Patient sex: F
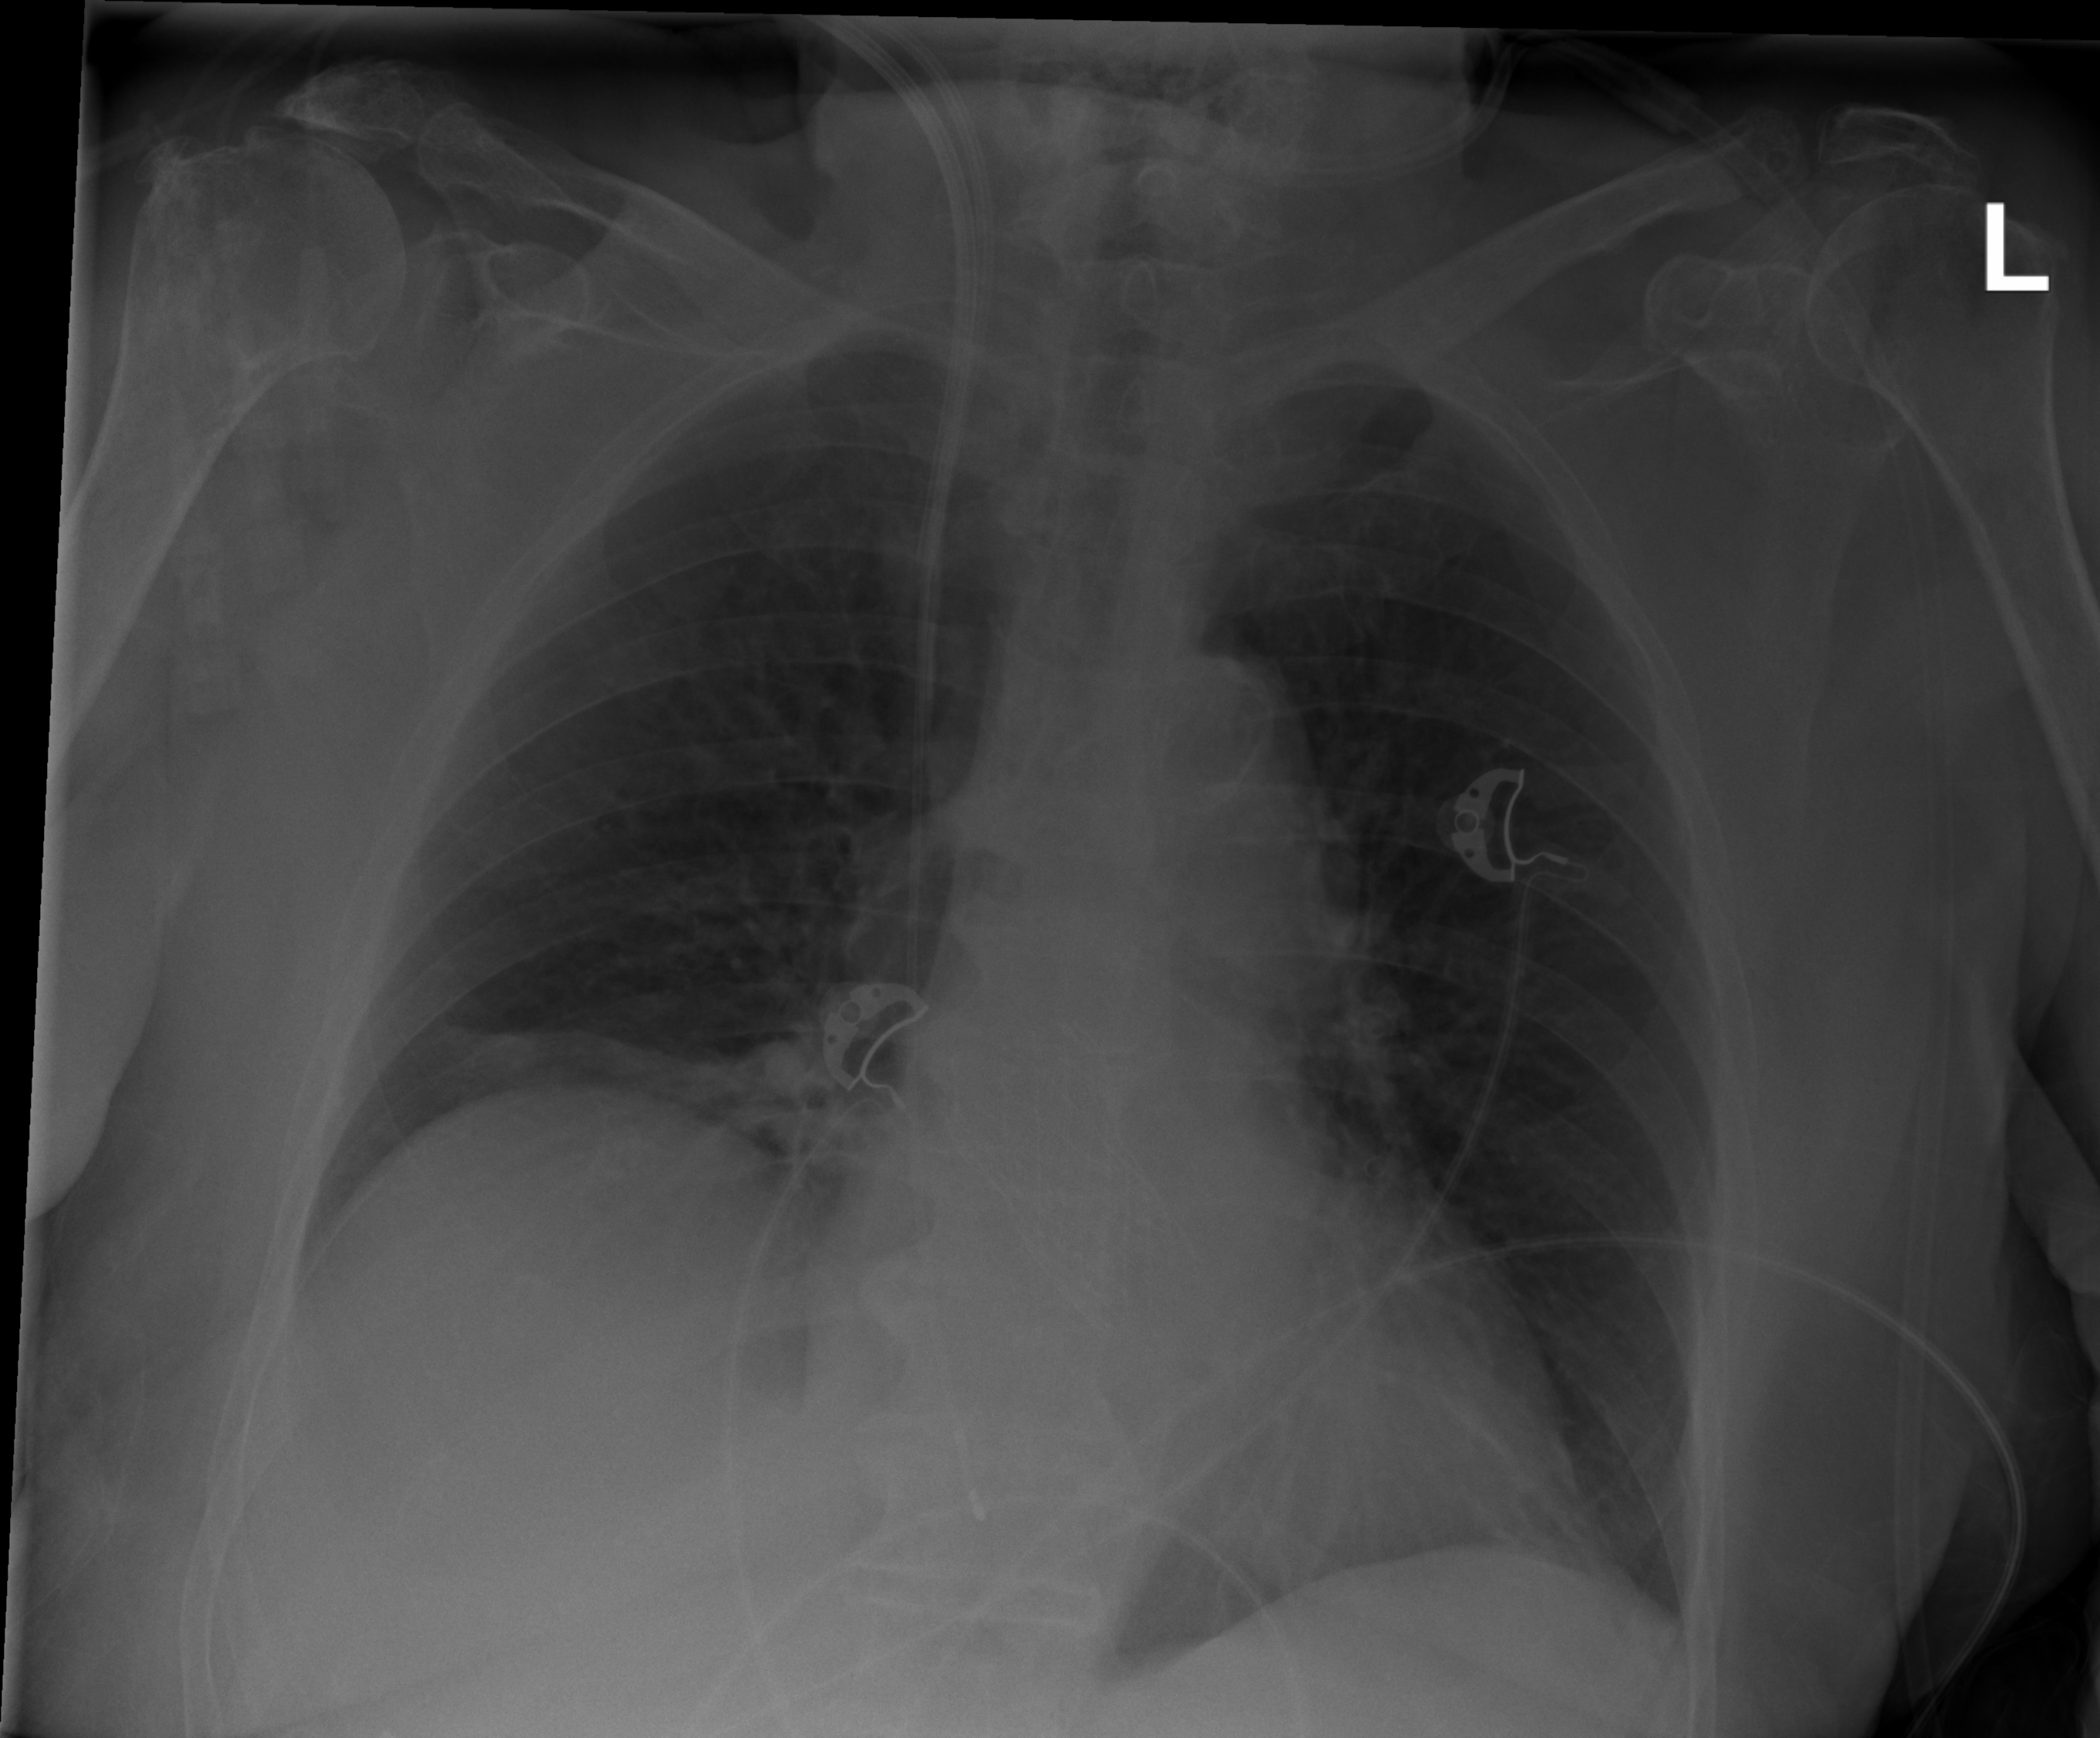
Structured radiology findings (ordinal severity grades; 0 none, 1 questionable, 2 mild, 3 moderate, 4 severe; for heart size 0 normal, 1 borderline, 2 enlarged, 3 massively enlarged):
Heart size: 0
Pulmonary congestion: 0
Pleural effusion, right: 0
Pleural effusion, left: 0
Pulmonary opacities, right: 0
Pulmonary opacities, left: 0
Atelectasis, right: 2
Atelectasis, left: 0